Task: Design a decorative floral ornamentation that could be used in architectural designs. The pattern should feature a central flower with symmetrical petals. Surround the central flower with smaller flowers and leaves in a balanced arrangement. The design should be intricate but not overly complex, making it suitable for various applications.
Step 1319:
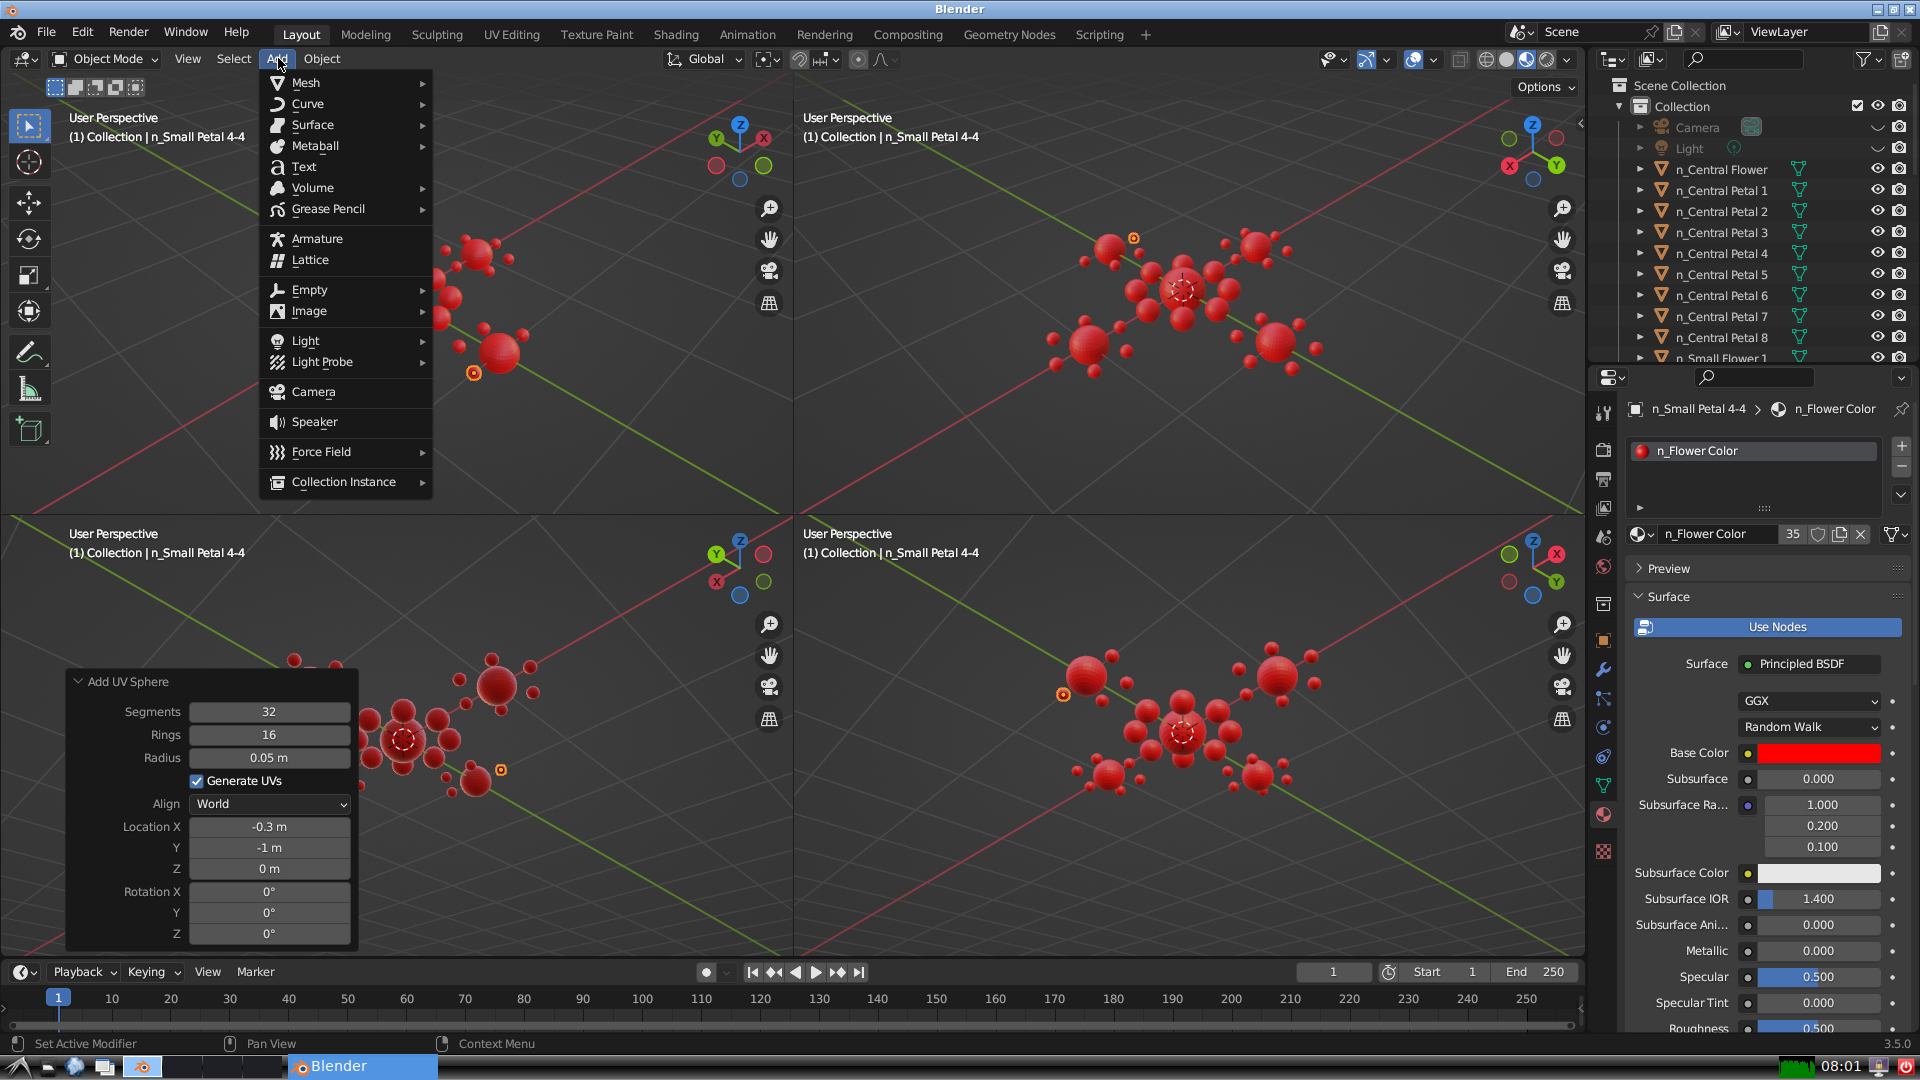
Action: {"mouse_move": [304, 82]}